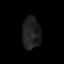
Tissue: skin
Cell type: Epithelial cells
Senescence score: 0.2666
Nuclear area (px): 577
Mean DAPI intensity: 31.988